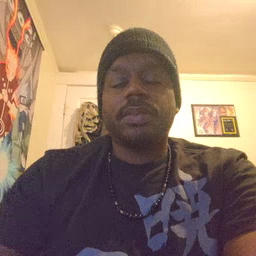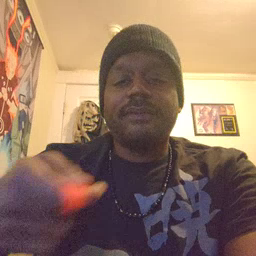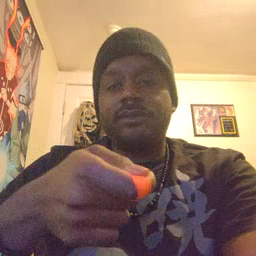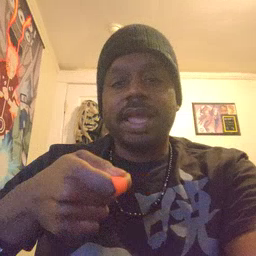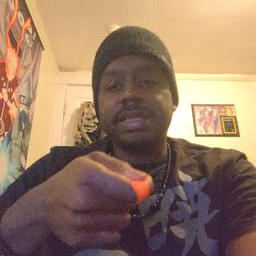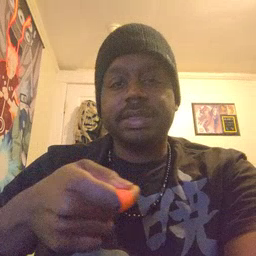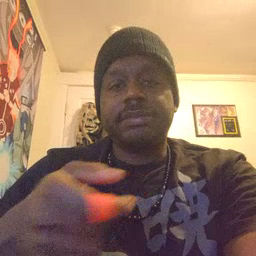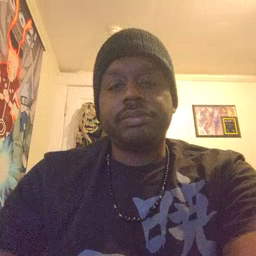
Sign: vacuum